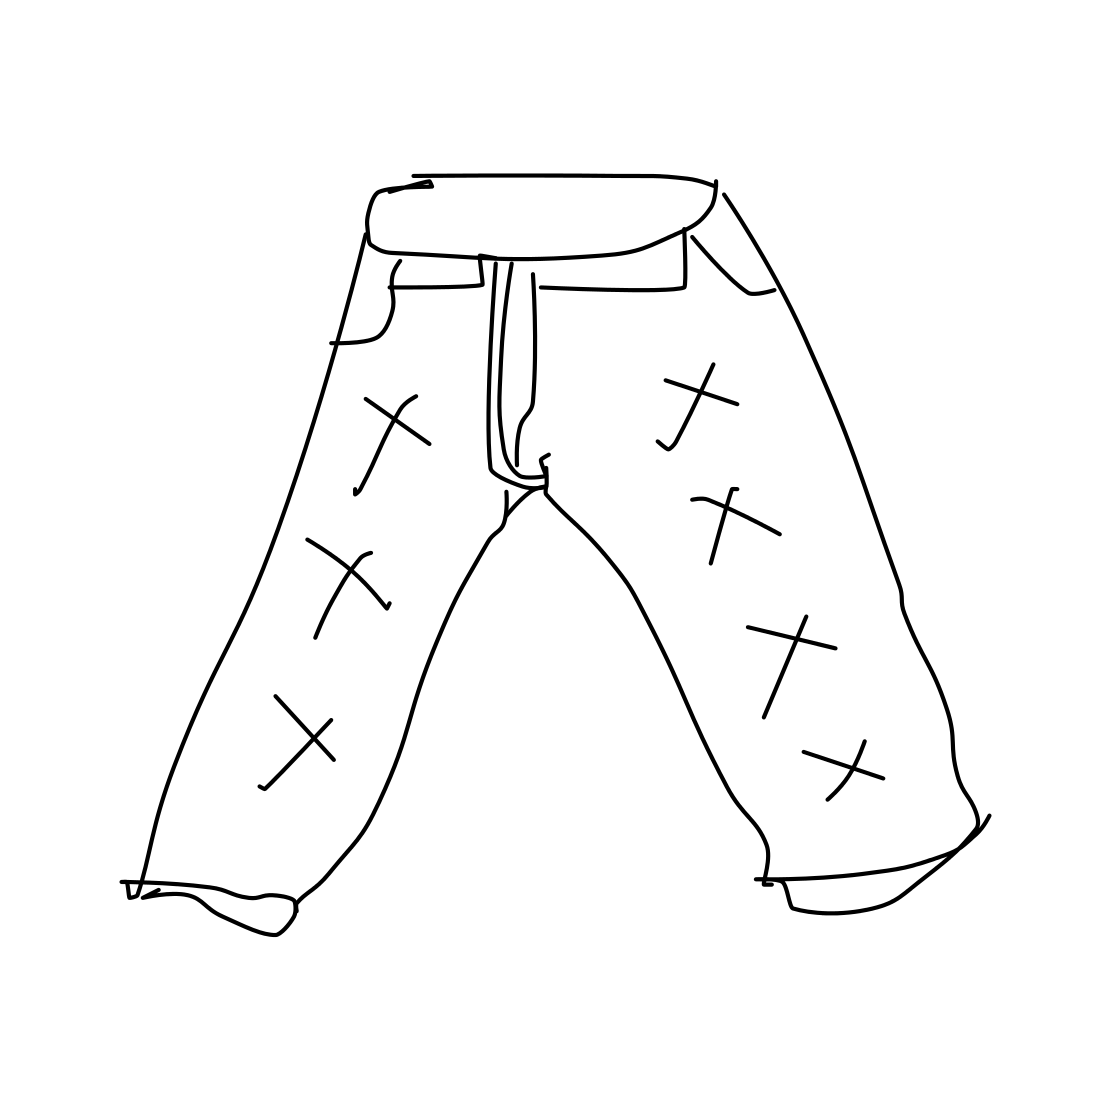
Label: trousers